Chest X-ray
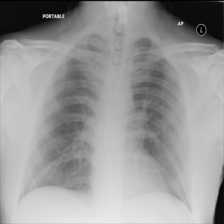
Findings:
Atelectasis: negative
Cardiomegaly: negative
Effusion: negative
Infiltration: negative
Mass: negative
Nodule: negative
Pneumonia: negative
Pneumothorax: negative
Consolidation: negative
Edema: negative
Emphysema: negative
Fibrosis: negative
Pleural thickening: negative
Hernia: negative